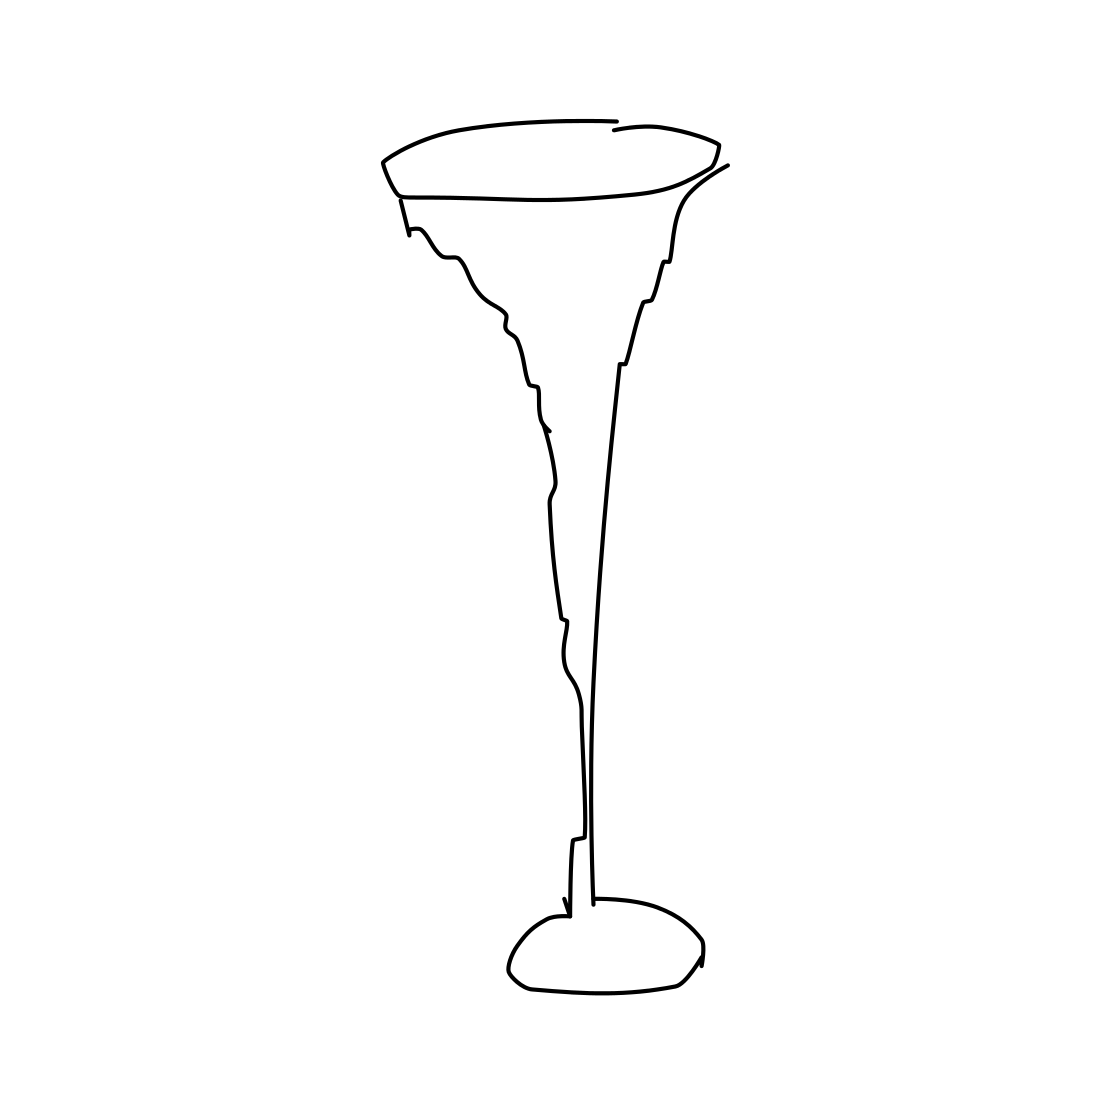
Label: wineglass